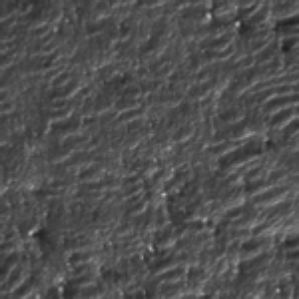
Label: frost